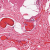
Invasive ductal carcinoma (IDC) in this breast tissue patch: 0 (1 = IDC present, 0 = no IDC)